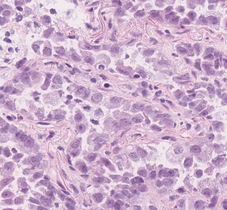
Tumor epithelial tissue: yes
Tumor-associated stroma tissue: yes
Normal tissue: no